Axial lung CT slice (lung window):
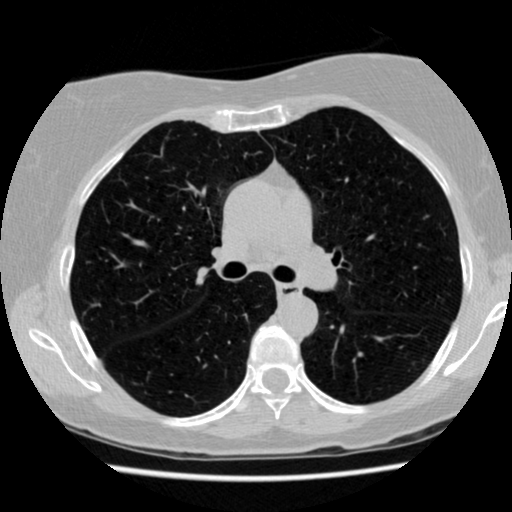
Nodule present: no